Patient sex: M
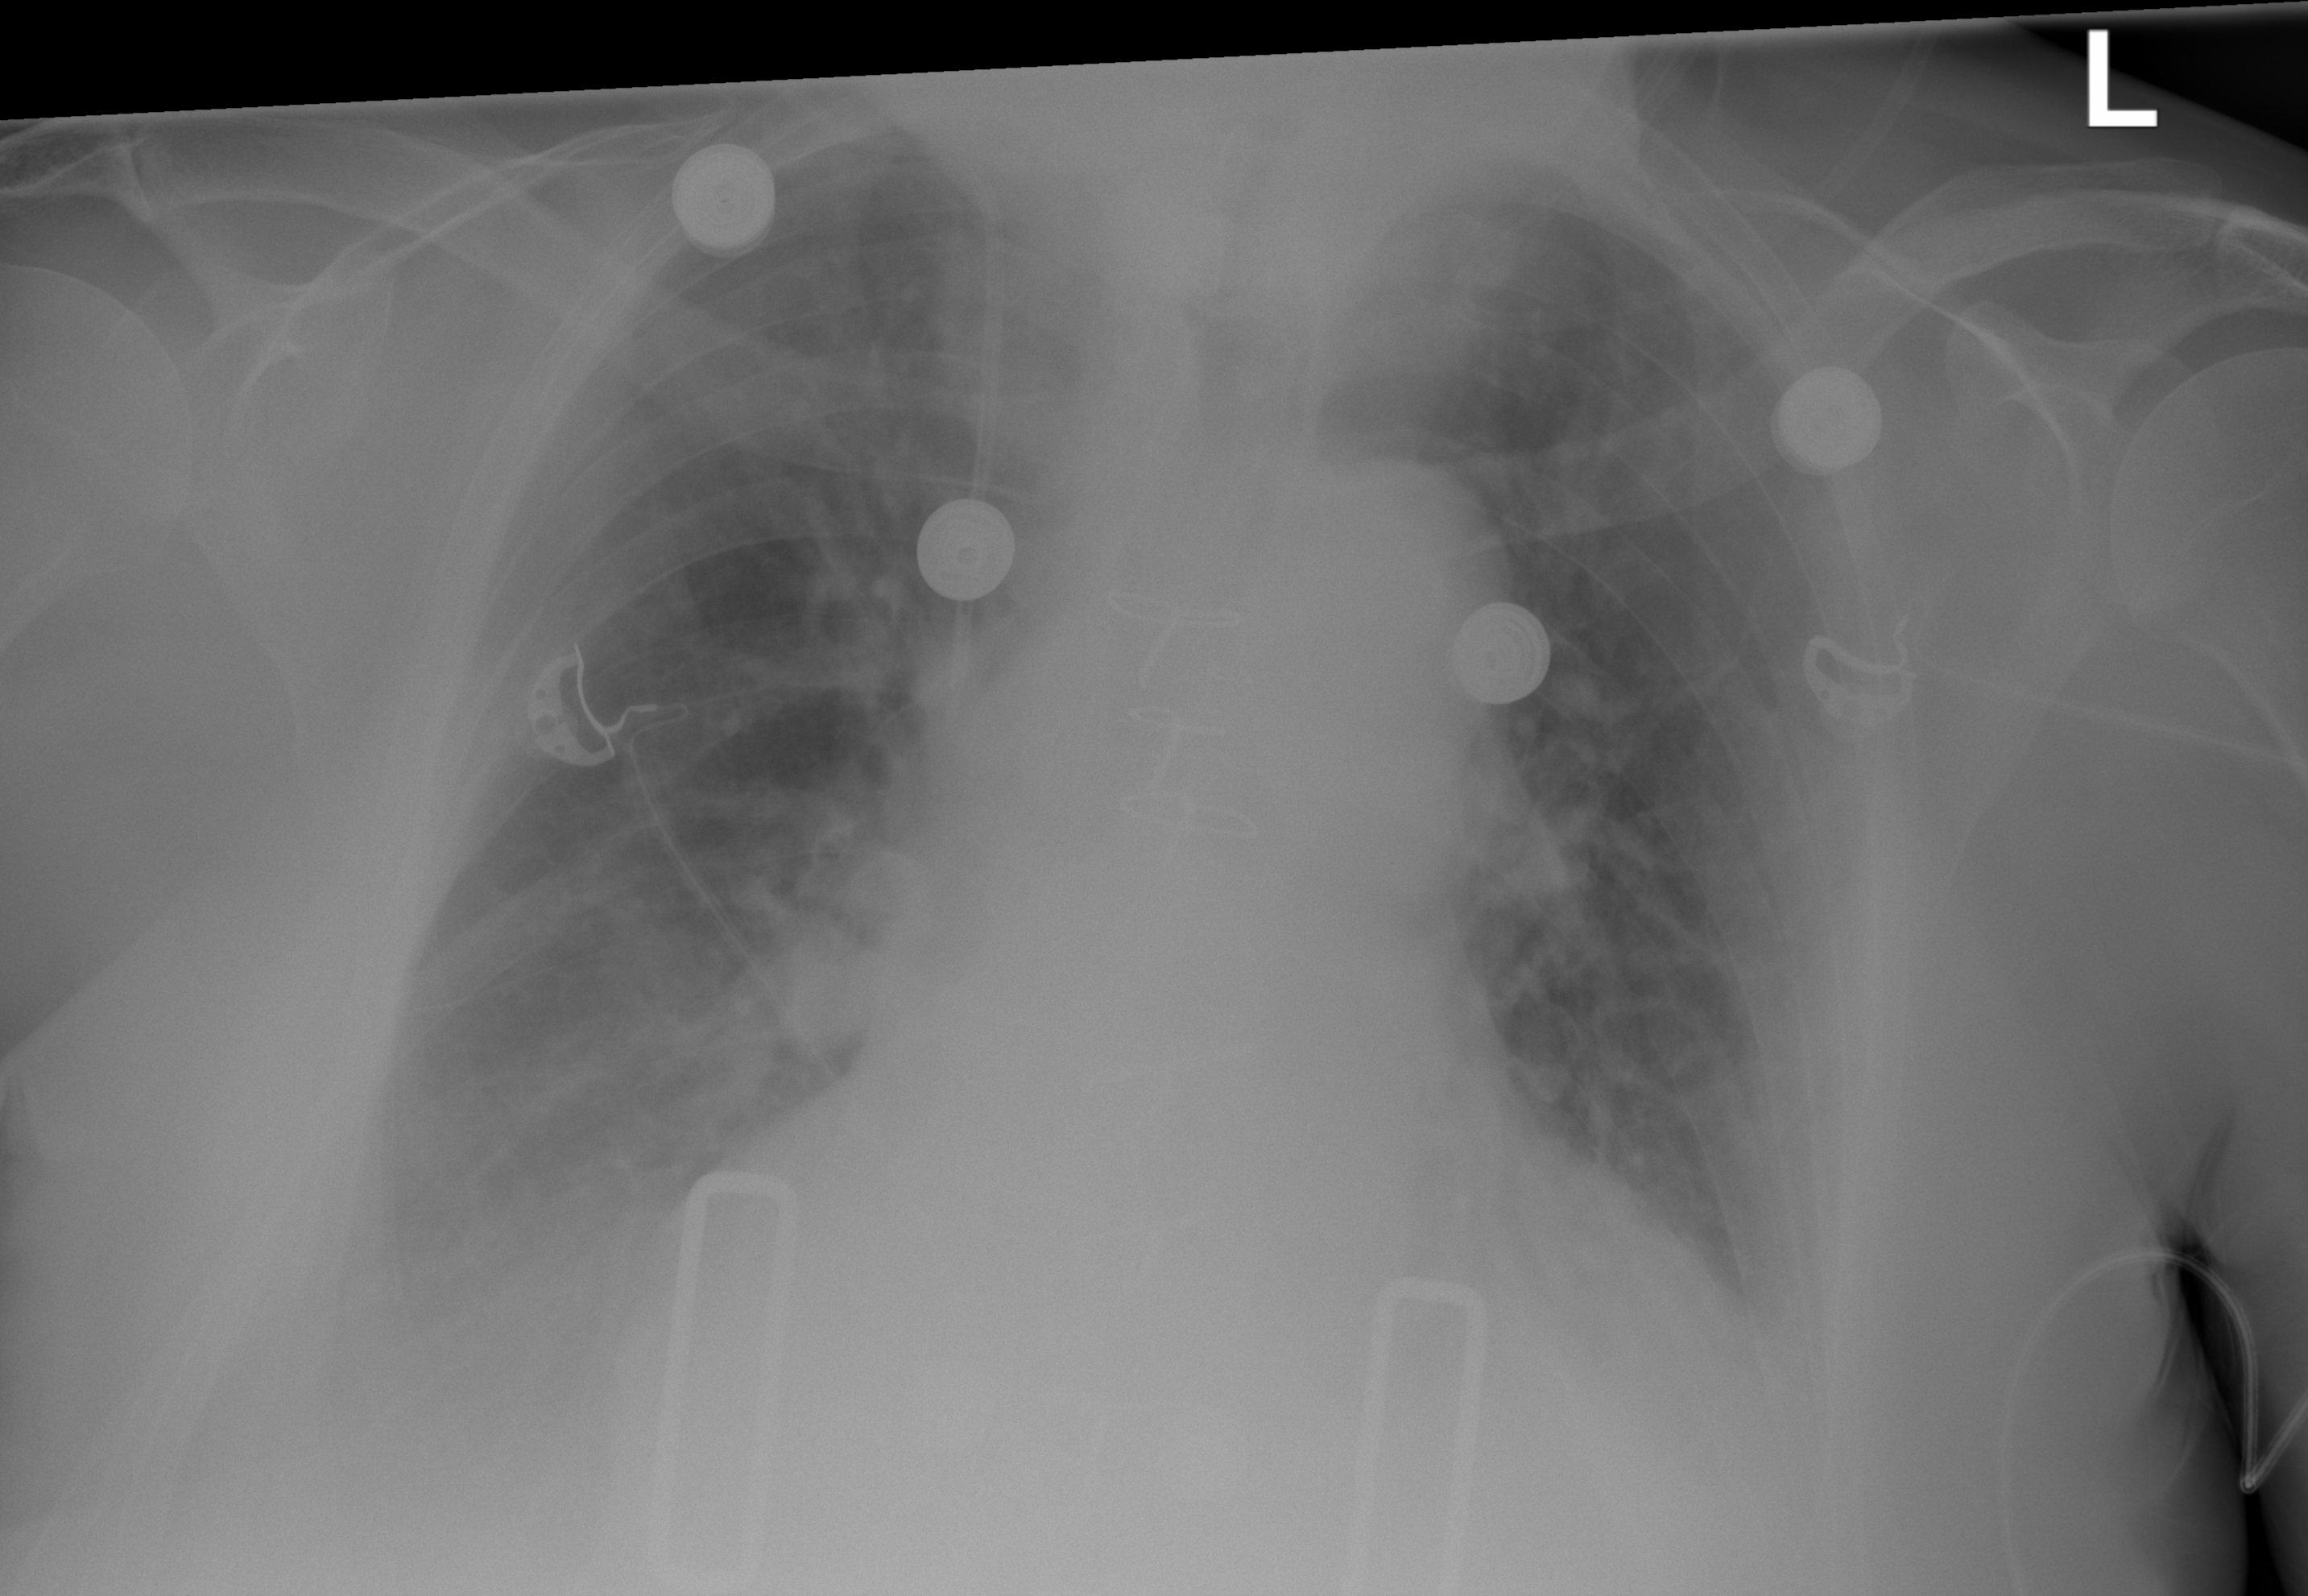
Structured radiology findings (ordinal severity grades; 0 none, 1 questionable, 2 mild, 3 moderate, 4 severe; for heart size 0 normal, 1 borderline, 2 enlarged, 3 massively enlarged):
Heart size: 2
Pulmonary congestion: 1
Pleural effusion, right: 2
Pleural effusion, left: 2
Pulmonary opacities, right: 1
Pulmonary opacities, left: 0
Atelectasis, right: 2
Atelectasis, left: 2